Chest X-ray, PA view. Patient: 38 years old, sex M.
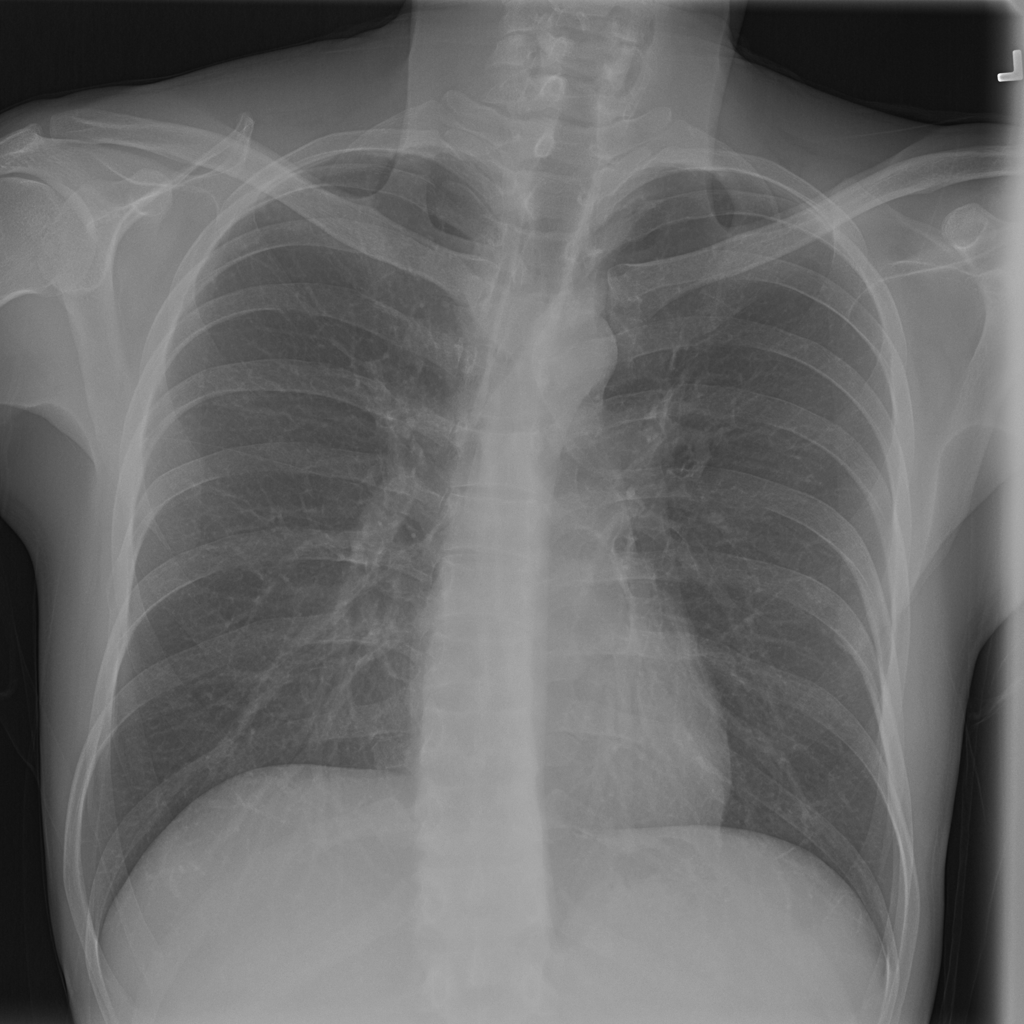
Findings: No Finding